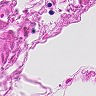
Metastatic tissue present: no